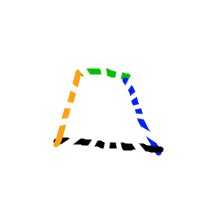
Shape: trapezoid